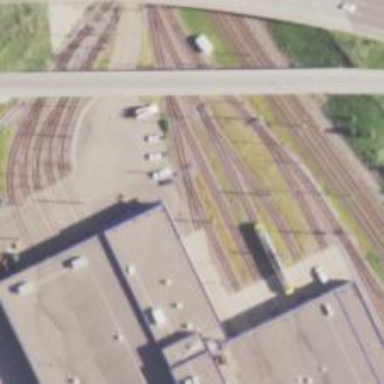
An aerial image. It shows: Light rail yard with electrified contact lines.